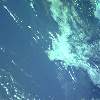
Label: water